Question: Suppose you have 2 'UISwitch' objects placed onto your storyboard. Each of them can be in either on or off state.

Further assume 'IBAction' is setup to link storyboard with the code:
'''
- (IBAction)activityTurnedOn:(UISwitch*) activitySwitch;
'''
Is there a way I can identify each of many 'UISwitch' objects i use, to know, inside the code, which one was just turned on or off? Is there a property i can assign via Interface Builder, which i can test in code?
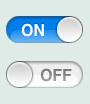
Answer: I assume that you cannot assign different outlets for these switches.
- - -